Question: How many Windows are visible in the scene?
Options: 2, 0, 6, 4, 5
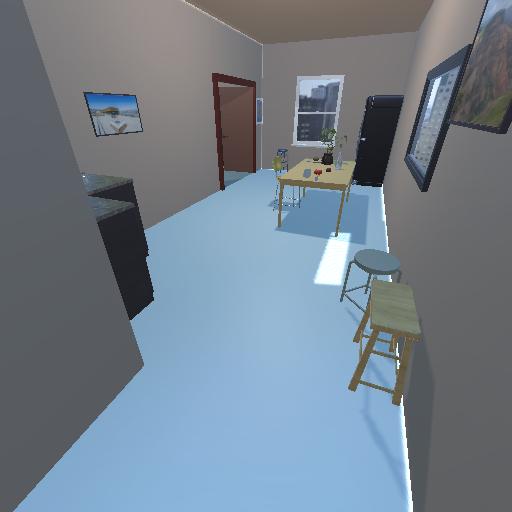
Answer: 2